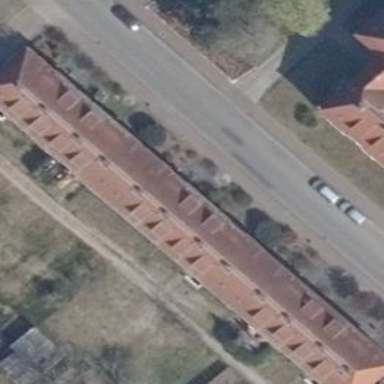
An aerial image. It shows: Hipped red residential building.